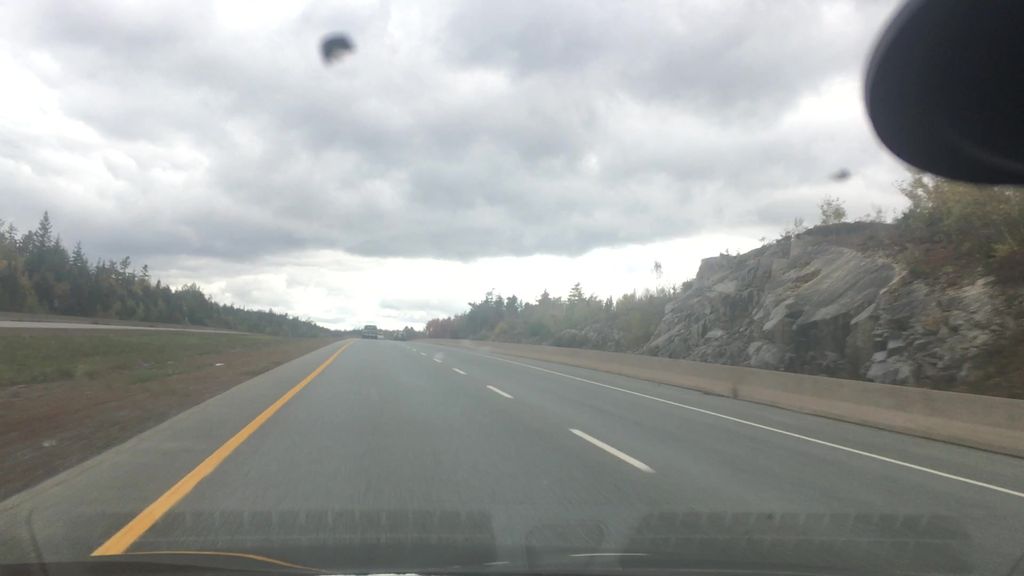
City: halifax